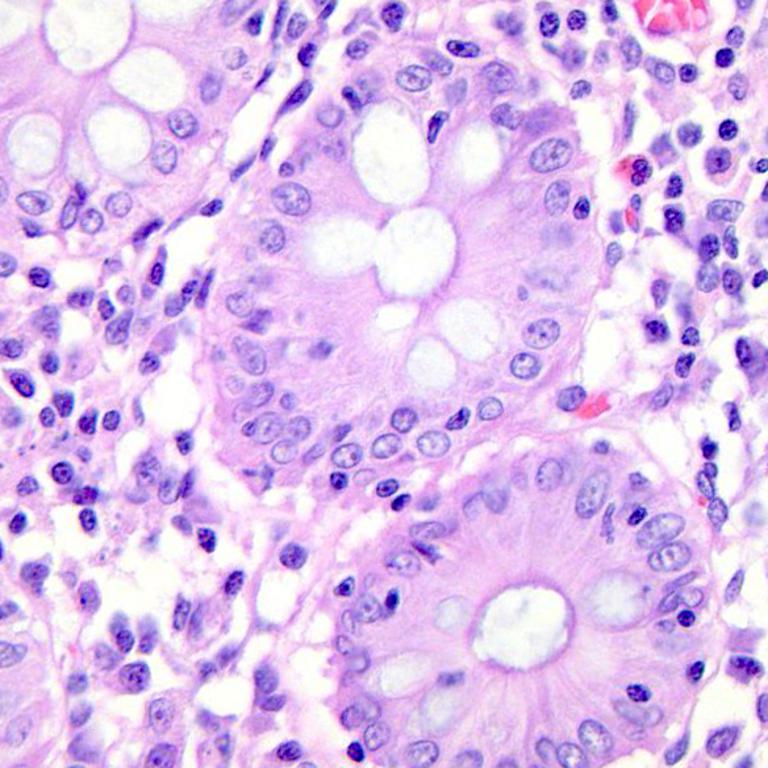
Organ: colon
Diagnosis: benign